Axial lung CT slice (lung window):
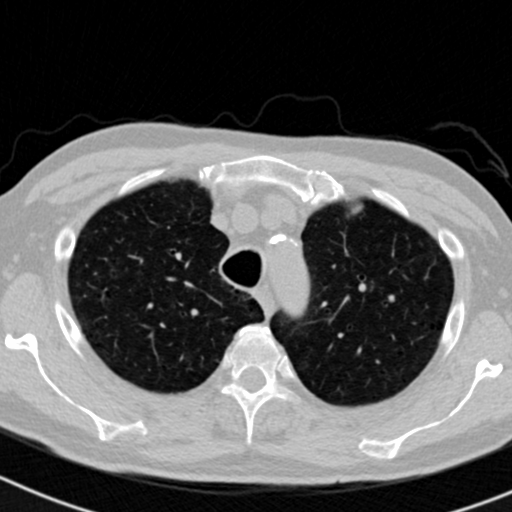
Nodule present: no